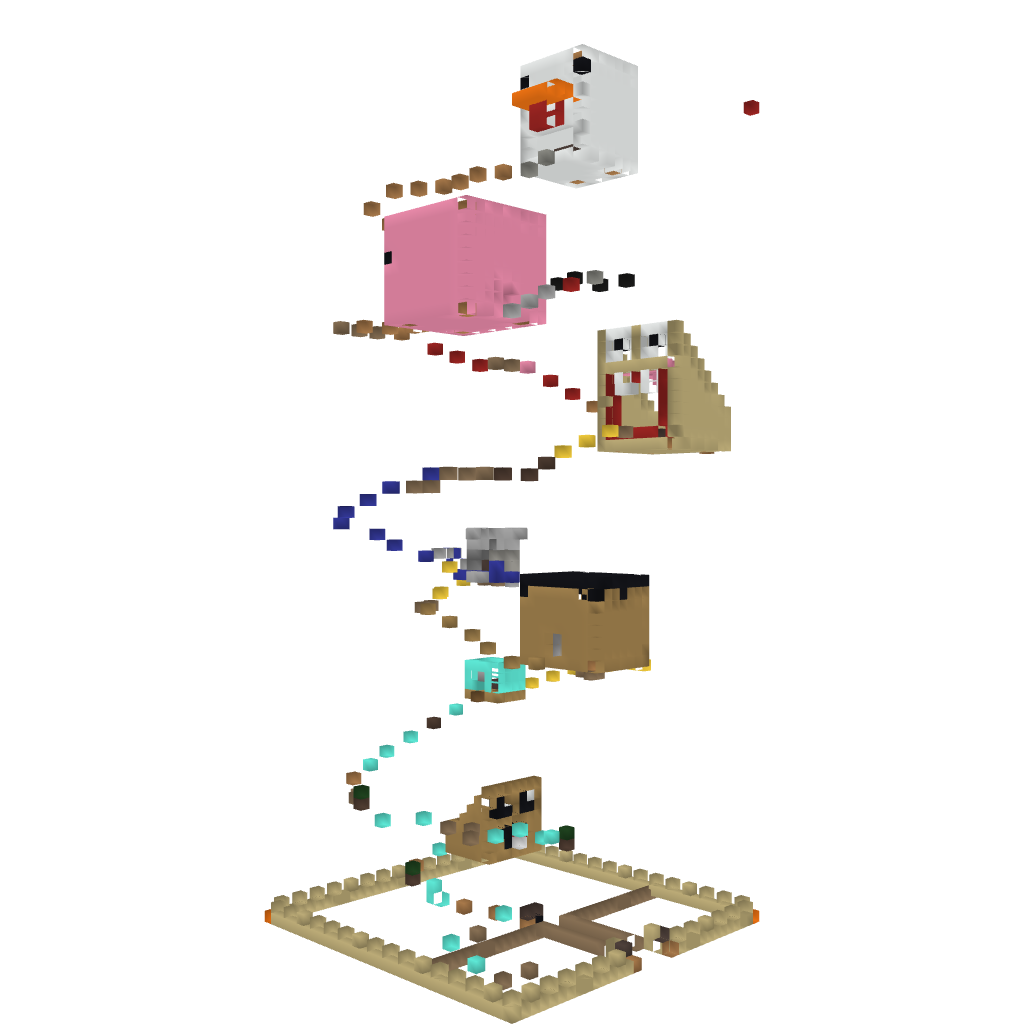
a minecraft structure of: Parkour Extrem